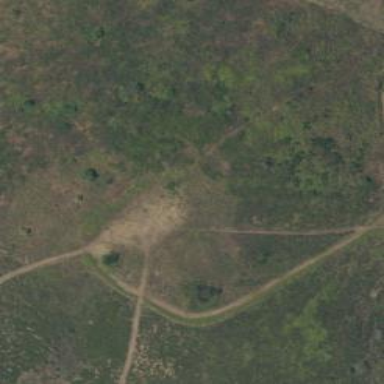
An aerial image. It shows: Bridleway.